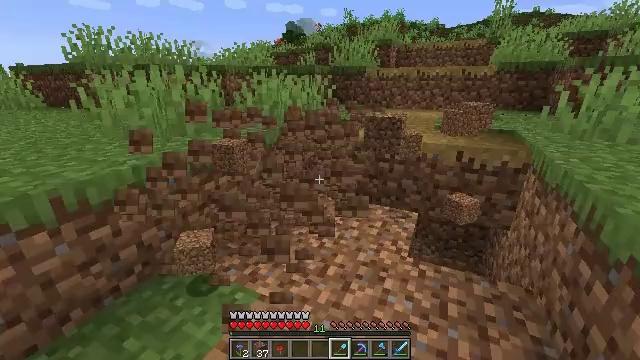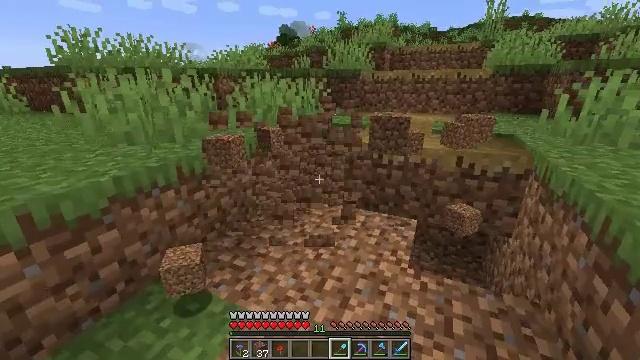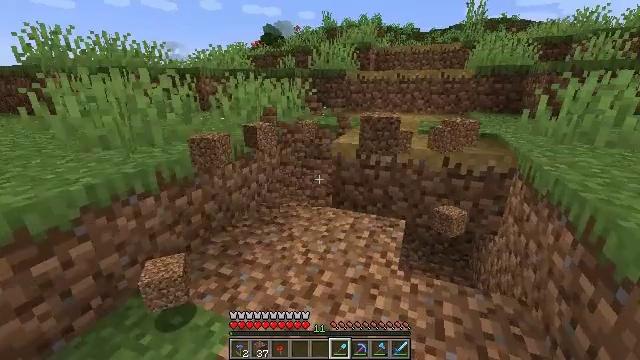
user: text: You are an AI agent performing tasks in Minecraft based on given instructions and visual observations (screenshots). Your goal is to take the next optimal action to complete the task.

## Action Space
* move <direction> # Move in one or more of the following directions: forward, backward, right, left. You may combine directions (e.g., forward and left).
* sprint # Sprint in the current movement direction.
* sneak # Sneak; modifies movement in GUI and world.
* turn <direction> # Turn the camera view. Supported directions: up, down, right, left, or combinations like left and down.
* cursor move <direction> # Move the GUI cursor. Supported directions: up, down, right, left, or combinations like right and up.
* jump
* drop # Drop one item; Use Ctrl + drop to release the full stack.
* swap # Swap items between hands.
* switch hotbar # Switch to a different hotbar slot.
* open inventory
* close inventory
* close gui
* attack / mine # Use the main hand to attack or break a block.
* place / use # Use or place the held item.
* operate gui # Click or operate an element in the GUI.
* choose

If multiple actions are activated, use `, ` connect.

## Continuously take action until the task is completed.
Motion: motion action
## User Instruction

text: Get dirt block.
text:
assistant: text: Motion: move forward, turn right, attack / mine
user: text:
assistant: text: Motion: move forward, turn right, attack / mine
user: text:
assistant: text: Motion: attack / mine